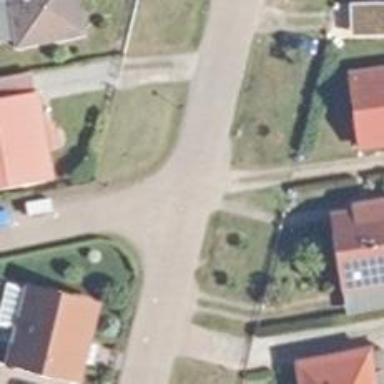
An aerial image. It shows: Living street.